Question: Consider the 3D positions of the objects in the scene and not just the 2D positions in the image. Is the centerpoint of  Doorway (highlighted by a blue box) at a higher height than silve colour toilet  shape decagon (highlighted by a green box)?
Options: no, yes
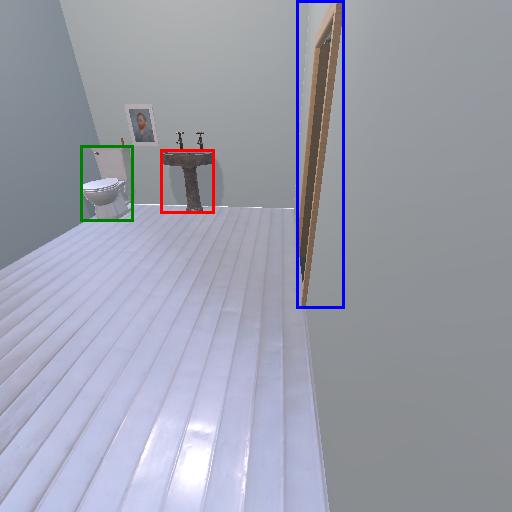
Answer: no